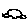
Label: car